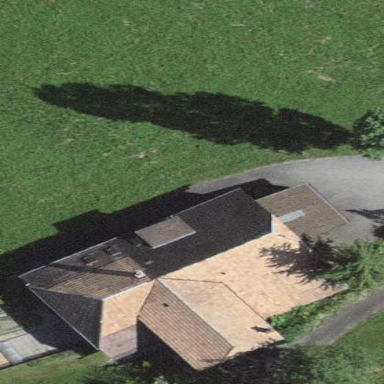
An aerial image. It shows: Farm building.